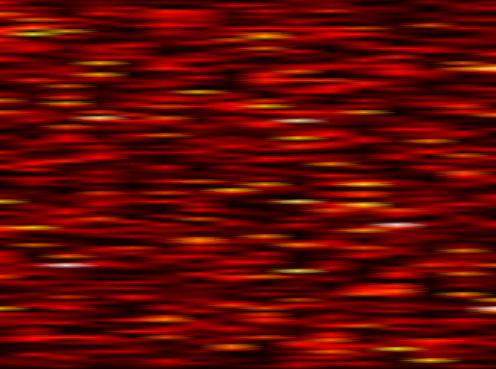
Label: FOFDM